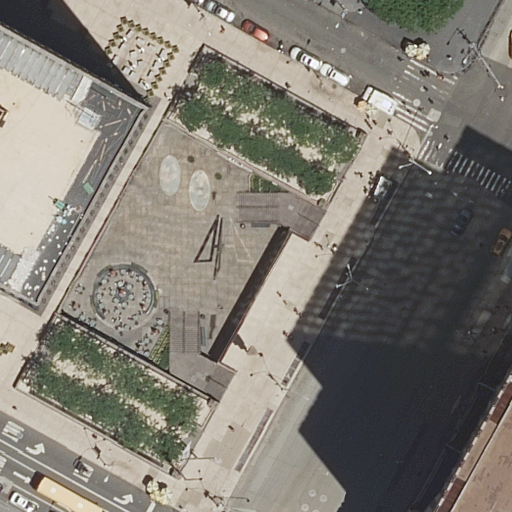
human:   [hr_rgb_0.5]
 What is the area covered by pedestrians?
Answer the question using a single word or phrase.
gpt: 7763m2

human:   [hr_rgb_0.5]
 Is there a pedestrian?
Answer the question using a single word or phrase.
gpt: yes

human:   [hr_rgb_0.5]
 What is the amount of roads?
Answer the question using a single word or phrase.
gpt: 4

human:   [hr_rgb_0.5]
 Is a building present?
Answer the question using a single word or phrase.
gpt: yes

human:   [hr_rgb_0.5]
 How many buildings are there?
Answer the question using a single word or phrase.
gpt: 2

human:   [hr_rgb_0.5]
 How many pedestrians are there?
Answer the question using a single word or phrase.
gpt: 3

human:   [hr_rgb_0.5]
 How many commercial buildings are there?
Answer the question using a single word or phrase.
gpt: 1

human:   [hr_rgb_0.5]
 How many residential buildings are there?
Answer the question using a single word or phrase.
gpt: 1

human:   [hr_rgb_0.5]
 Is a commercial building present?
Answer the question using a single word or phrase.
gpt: yes

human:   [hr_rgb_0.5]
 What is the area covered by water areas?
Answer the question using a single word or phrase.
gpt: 0m2

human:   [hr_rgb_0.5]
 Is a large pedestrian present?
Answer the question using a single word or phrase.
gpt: yes

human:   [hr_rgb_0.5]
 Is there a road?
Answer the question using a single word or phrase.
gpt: yes

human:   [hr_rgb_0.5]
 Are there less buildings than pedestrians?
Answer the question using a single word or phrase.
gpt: yes

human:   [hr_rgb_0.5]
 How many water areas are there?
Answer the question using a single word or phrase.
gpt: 0

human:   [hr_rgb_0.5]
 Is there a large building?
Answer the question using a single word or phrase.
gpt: yes

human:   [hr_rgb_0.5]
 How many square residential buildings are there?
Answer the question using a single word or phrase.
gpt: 0

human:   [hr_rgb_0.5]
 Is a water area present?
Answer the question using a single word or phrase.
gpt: no

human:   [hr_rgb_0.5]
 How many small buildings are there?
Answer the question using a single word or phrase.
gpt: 0

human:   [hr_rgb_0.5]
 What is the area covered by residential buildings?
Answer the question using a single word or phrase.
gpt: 363m2

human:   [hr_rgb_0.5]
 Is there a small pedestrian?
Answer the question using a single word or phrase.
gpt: no

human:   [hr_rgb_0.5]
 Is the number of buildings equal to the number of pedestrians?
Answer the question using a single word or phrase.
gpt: no

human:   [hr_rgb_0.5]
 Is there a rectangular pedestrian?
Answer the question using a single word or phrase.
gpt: yes

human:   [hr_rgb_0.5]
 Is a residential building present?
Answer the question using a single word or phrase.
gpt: yes

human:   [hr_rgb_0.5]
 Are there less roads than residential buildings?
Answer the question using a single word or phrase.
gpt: no

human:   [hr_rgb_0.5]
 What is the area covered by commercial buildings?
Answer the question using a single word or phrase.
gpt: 1066m2

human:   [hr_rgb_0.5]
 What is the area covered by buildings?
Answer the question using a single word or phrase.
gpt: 1430m2

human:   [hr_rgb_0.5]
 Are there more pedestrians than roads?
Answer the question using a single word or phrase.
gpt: no

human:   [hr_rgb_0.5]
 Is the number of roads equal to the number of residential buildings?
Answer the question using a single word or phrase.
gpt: no

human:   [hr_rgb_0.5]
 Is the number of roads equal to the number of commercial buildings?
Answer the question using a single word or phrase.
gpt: no

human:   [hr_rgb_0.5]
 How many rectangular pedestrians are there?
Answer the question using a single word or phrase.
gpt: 2

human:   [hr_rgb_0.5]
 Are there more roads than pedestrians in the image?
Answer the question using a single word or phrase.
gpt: yes

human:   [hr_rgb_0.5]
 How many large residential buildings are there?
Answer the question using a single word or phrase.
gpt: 0

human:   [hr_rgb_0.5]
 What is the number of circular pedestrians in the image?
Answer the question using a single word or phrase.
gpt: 0

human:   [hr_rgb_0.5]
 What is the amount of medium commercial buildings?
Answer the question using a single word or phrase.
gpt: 0

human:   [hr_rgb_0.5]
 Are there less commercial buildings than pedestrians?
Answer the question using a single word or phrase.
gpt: yes

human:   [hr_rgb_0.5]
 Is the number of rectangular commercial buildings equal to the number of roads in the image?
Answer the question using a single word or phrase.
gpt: no

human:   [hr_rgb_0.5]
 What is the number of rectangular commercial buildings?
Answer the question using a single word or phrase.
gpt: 1

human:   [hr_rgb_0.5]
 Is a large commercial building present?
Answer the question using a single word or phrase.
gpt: yes

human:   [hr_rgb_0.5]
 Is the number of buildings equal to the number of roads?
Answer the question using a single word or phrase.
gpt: no

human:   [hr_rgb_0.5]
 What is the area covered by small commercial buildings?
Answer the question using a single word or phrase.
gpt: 0m2

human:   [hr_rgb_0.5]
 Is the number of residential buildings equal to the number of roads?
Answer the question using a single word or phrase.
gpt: no

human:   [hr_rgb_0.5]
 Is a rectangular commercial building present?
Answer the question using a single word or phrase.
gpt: yes

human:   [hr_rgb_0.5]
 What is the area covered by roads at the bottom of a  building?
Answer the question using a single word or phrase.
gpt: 0m2

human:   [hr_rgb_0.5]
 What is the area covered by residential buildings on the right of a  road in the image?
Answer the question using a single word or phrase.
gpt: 363m2

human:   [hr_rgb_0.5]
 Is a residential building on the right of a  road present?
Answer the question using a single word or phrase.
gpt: yes

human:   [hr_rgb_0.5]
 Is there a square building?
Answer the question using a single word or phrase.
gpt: no

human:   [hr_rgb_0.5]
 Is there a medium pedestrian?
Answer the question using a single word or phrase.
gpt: yes

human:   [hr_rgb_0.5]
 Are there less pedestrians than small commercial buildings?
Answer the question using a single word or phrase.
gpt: no

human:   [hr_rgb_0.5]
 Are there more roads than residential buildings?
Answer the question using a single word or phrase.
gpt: yes

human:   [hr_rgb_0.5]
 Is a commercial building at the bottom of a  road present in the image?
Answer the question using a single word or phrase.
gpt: no

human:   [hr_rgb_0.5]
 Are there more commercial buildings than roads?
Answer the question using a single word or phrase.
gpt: no

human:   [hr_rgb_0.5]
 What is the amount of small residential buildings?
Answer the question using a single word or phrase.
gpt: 0

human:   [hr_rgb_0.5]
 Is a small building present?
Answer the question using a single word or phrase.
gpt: no

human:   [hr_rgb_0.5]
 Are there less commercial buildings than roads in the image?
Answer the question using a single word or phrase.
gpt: yes

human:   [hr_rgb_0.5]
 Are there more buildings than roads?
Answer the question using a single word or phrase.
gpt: no

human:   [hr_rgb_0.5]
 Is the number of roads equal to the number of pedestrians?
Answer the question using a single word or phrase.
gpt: no

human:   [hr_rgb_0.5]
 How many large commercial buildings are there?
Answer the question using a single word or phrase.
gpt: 1

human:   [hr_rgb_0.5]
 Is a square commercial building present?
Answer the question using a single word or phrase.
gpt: no

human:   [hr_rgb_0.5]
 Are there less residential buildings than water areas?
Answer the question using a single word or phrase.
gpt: no

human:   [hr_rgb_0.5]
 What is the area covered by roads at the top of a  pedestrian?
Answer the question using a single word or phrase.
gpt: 0m2

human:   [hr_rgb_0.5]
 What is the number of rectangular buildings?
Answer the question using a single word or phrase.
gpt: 2

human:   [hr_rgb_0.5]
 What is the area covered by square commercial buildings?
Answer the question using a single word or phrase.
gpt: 0m2

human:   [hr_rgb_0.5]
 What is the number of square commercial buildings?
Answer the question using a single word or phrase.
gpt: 0

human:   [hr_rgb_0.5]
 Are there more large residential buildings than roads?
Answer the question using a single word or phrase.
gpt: no